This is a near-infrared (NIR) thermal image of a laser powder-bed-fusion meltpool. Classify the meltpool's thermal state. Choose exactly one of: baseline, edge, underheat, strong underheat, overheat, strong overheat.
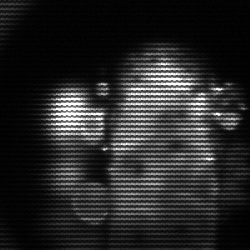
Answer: strong underheat